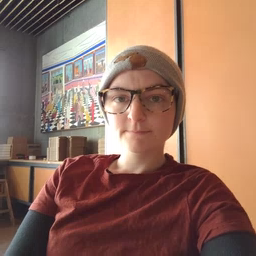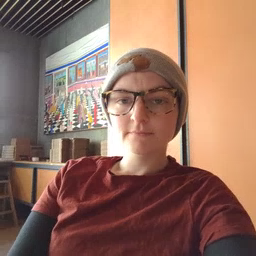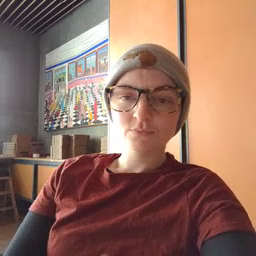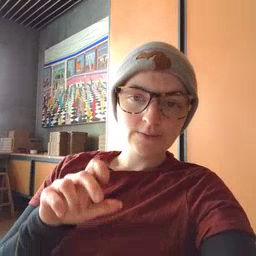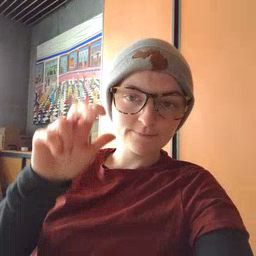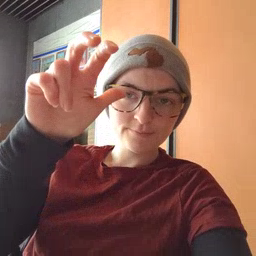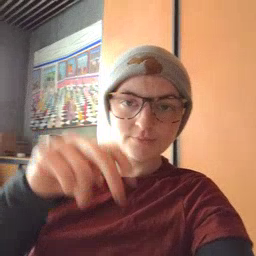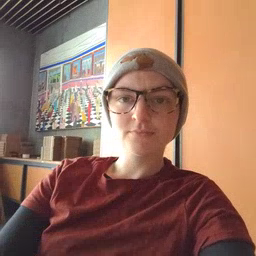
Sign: stairs